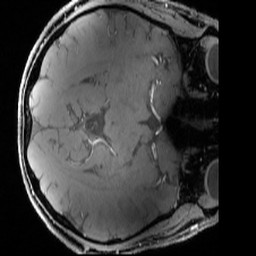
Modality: T1w
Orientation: axial
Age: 32
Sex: male
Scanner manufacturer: siemens
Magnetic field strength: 7 T
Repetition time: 4.5 s
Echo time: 0.00227 s